Question: I was looking at using the EF for a project I will be starting in the coming weeks.
I have three tables in a previously created database. (please see image attached)
When a CompanyNotice record is created at least one Location must be added (from the Locations table) into the CompanyNoticeLocations table.
e.g.
'''
**CompanyNotice**
ID CompanyID Date Heading Text .....
2 9 2011-11-21 10:17:29.573 Lorem Ipsum 1 1 1
**CompanyNoticeLocations**
CompanyNoticeLocationsID CompanyNoticeID LocationID
1 2 4
2 2 5
3 2 1
'''
Can anyone please tell me if I can use the EF to create an Entity called: CompanyNoticesWithLocations that just returns:
- - -
I have tried doing this with LINQ without the multiple table to Entity mapping and I couldn't get that to work either:
'''
using (var context = new ALEntities())
{
var query = from c in context.CompanyNotices.Include("Locations")
select new
{
c.CompanyNoticeHeading,
c.CompanyNoticeText,
(from l in c.CompanyNoticesLocations select l.Location.LocationName)
};
ASPxGridView1.DataSource = query;
ASPxGridView1.DataBind();
}
'''
However I get an error:
> Invalid anonymous type member declarator. Anonymous type members must
be declared with a member assignment, simple name or member access.
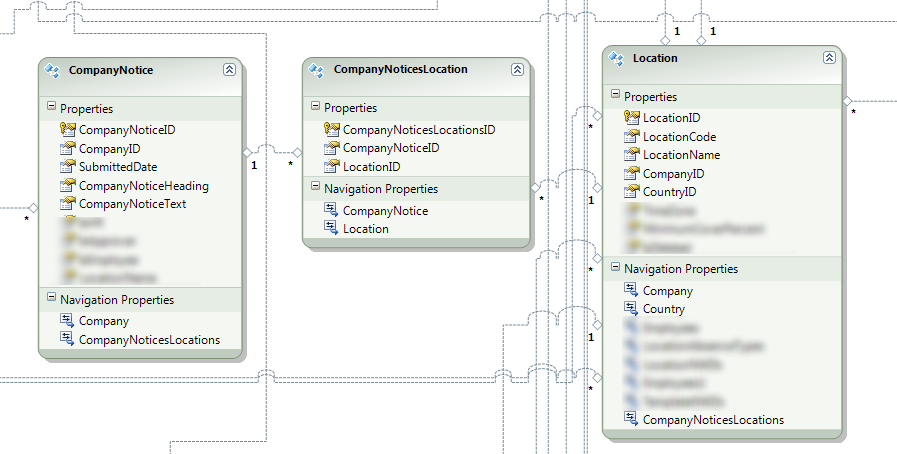
Answer: Your CompanyNoticesLocation table doesn't need to exist as a separate entity in the model. This should be represented as a many to many Association between CompanyNotice and Location. As long as the Association is setup correctly EF will map this to your underlying join table which you'll be able to see in the Mapping window.
Here's an example of a many to many mapping from one of my own models showing the Association mapping to the underlying join table called CandidateAnswer: